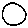
Label: circle